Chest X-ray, AP view. Patient: 64 years old, sex M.
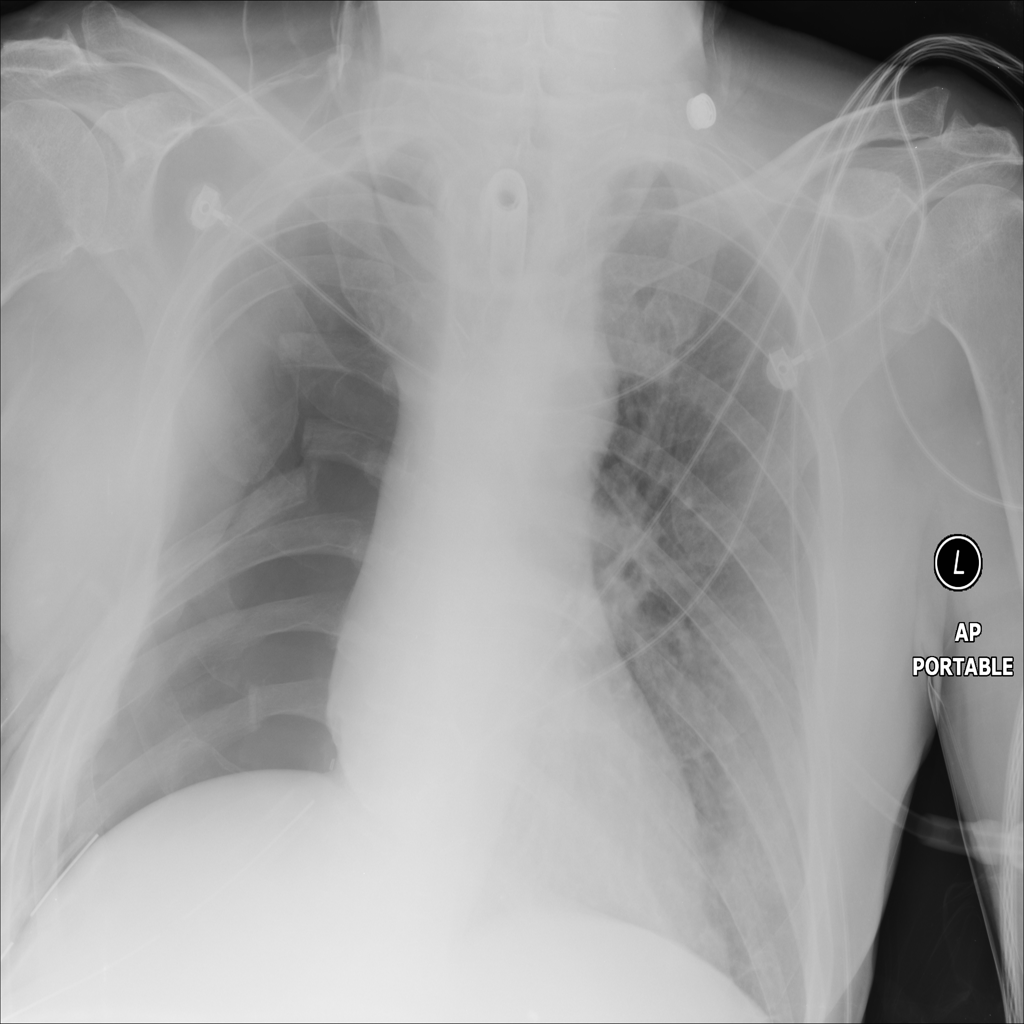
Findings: No Finding